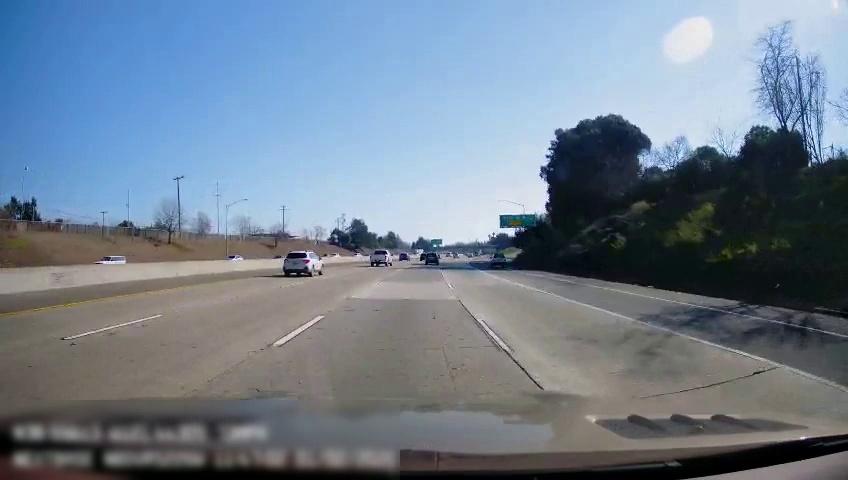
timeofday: Day
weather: Sunny
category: Drivable Space
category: Vehicles | SUV
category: Vehicles | Van
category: Vehicles | Car
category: Vehicles | SUV
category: Vehicles | SUV
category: Vehicles | SUV
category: Vehicles | SUV
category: Lanes | Alternate Lane
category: Lanes | Alternate Lane
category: Lanes | Alternate Lane
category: Lanes | Alternate Lane
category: Lanes | Current Lane
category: Lanes | Alternate Lane
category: Traffic | Signs